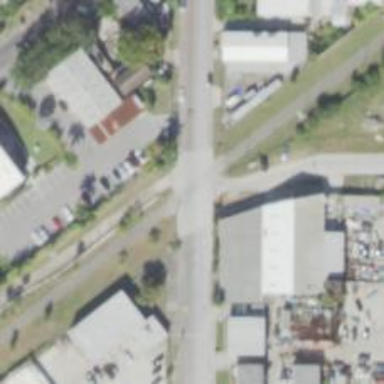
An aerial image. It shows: Abandoned railway crossing cycleway.